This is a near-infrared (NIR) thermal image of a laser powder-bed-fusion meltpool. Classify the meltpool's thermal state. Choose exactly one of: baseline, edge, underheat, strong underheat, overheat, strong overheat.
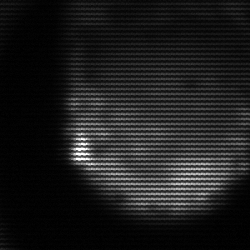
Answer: edge